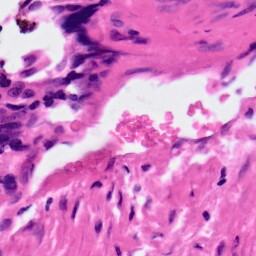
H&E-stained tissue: Ovarian